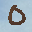
Label: 0